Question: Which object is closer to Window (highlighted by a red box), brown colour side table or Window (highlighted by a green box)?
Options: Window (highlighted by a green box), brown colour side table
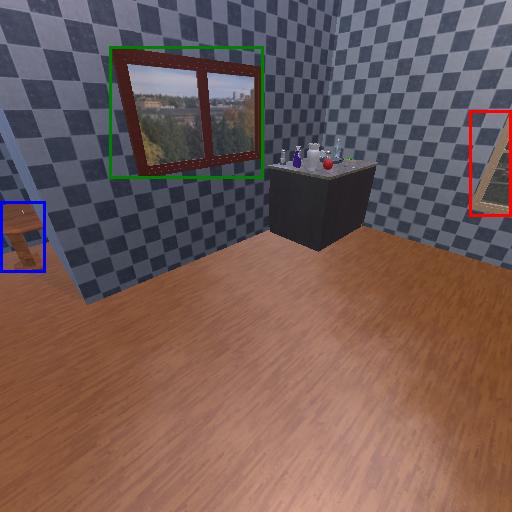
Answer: Window (highlighted by a green box)